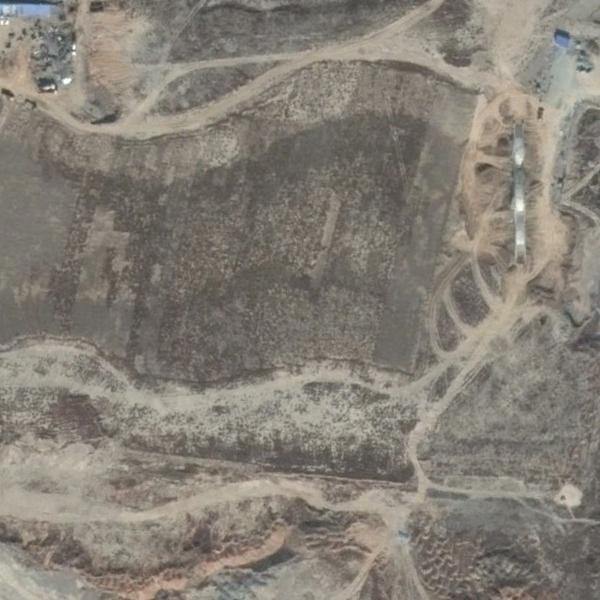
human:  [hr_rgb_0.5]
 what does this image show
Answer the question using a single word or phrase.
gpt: bare land